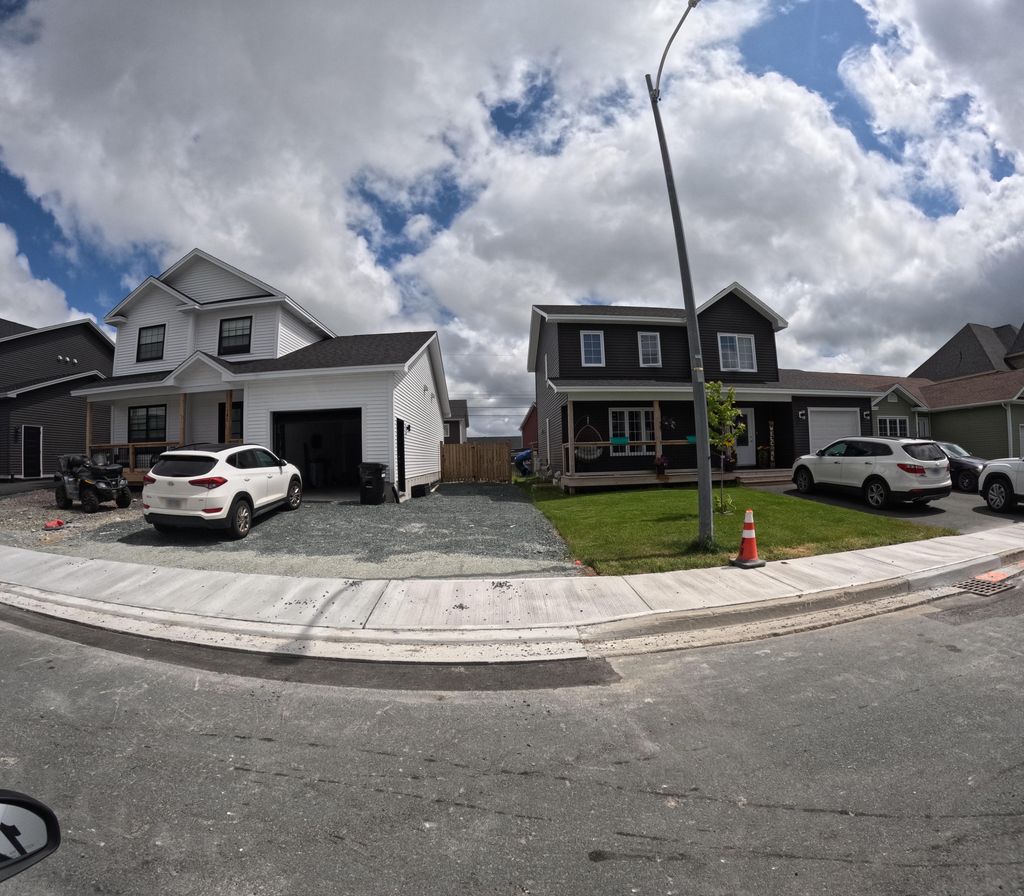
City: st_johns